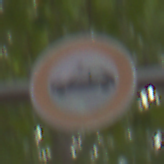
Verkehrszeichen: VerbotPersonenkraftwagen
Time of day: MorningAfternoon
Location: Outdoor (Urban)
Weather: Overcast
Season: NotSpecified
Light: Natural